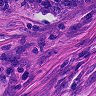
Metastatic tissue present: yes